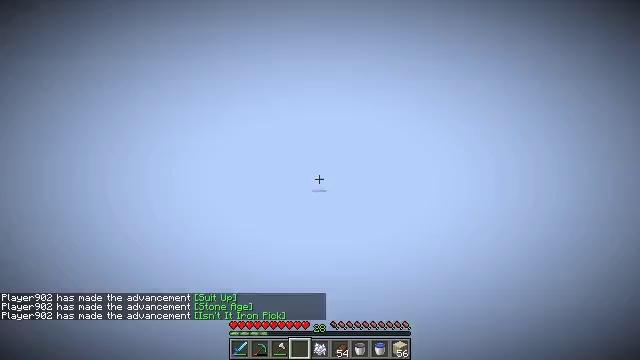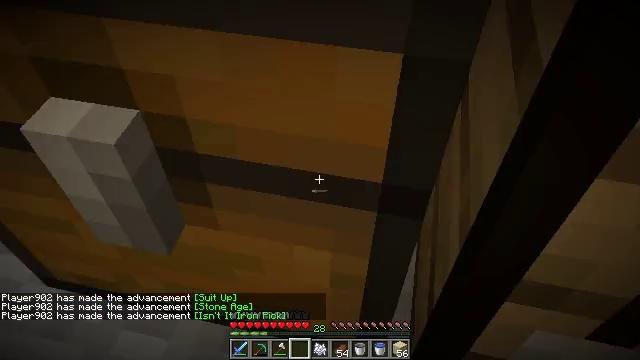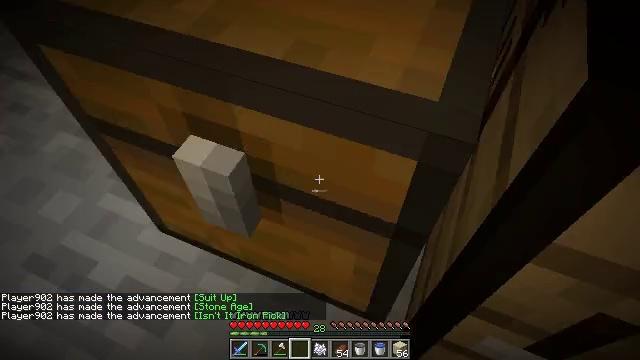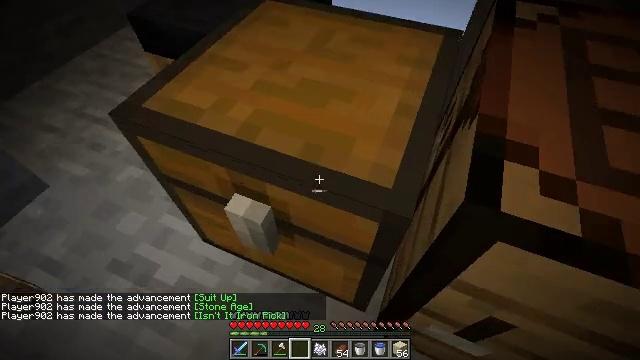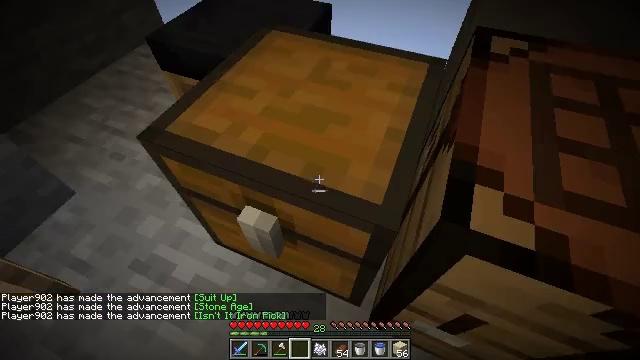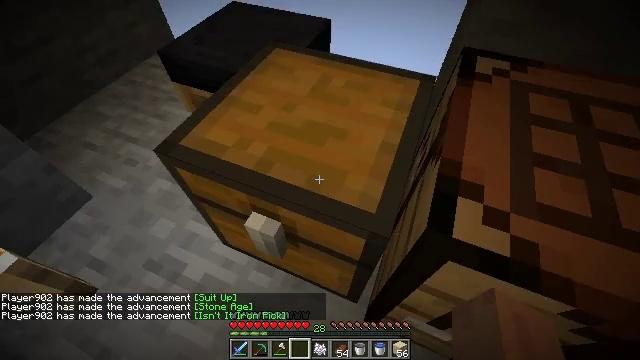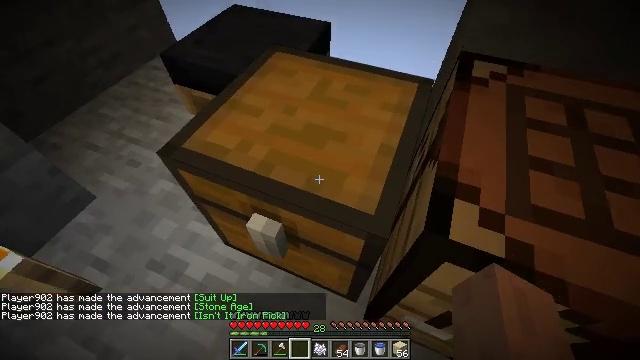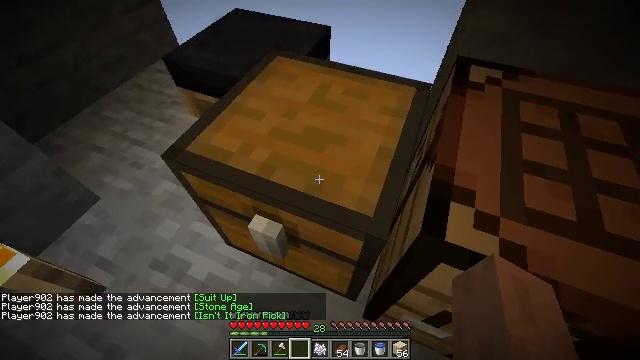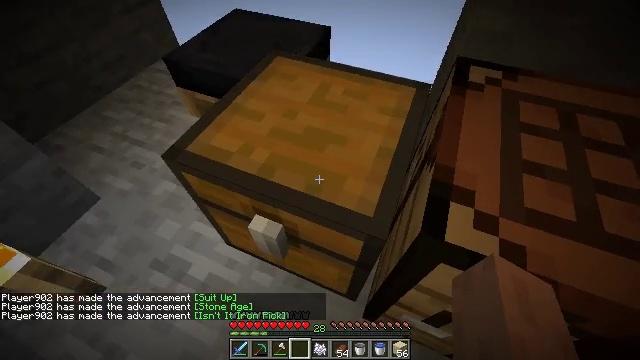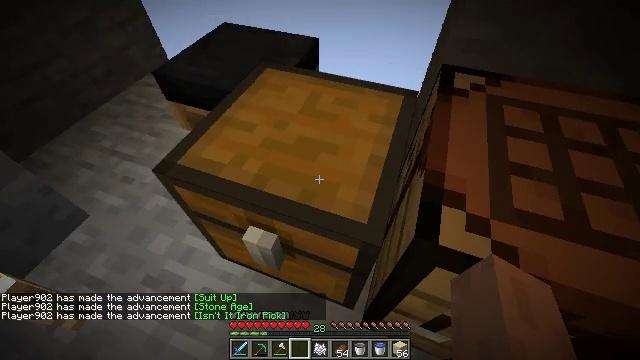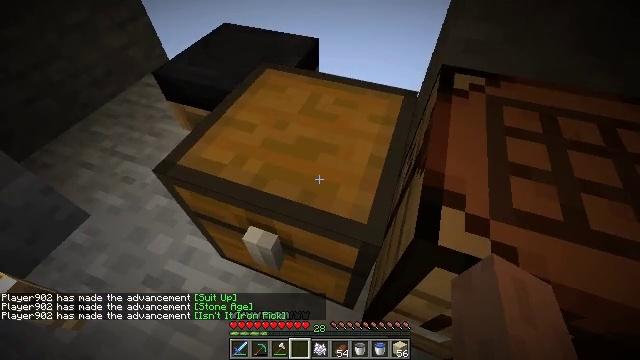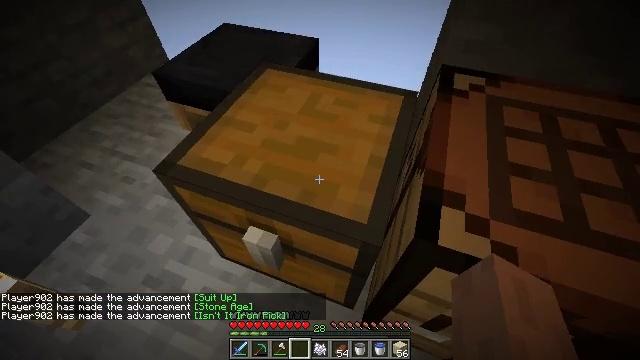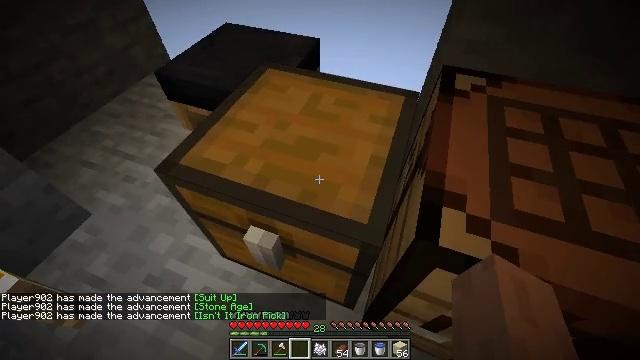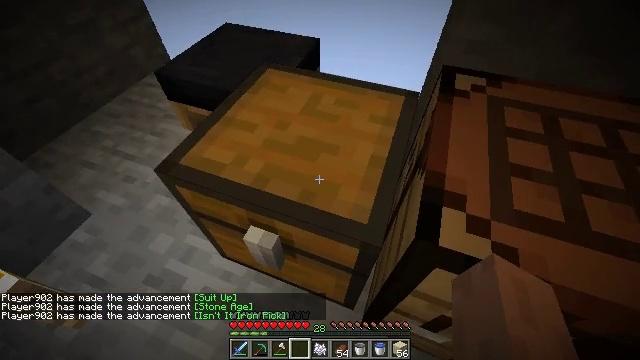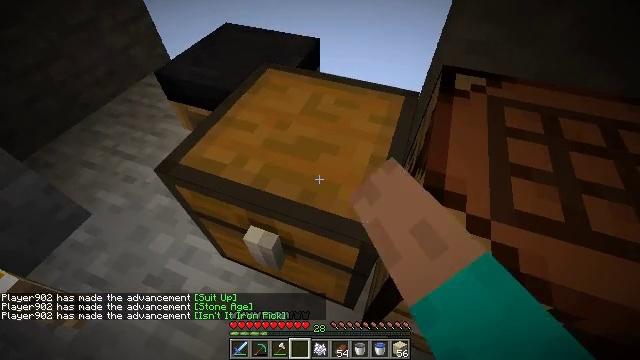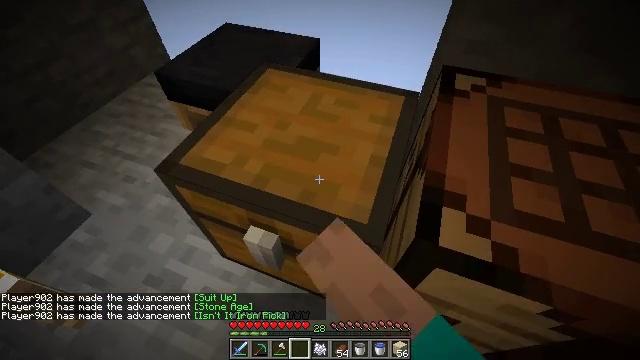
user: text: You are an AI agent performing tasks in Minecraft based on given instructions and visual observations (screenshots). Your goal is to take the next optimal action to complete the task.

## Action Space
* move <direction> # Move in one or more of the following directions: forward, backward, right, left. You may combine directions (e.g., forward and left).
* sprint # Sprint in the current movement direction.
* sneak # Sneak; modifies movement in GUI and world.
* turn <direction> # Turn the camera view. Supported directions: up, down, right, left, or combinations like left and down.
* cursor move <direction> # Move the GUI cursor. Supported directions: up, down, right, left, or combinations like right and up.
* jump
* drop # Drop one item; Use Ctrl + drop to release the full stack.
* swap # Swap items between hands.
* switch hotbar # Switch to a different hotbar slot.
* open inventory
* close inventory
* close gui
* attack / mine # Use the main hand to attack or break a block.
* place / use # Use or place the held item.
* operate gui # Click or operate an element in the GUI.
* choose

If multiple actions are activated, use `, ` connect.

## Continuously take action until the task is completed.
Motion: motion action
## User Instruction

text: Break the black bed to collect it.
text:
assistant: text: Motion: no_op
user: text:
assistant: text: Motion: turn left and down
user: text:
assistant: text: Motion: no_op
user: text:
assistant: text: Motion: no_op
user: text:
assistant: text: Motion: no_op
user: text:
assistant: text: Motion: no_op
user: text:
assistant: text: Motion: no_op
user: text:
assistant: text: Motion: no_op
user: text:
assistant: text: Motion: turn right and up
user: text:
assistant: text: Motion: no_op
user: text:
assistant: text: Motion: no_op
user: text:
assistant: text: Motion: no_op
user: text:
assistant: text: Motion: use / place
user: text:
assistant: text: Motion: use / place
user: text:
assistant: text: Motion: use / place
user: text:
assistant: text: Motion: no_op
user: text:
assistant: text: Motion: no_op
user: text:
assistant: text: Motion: no_op
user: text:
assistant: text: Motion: no_op
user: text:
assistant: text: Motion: no_op
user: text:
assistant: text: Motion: no_op
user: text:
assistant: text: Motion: no_op
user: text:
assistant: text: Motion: no_op
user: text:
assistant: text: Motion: no_op
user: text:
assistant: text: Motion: no_op
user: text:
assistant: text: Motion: turn right
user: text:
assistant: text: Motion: turn right
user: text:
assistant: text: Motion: turn right
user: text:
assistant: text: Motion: no_op
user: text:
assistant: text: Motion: turn right